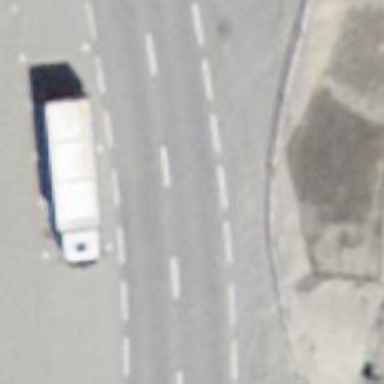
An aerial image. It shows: Primary road with asphalt surface.